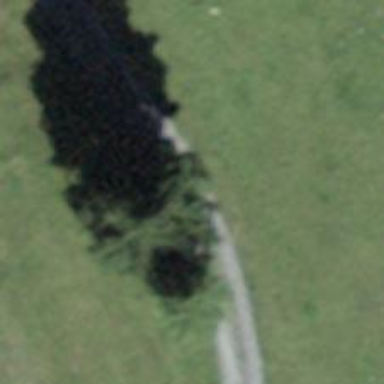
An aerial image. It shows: Unpaved track road.